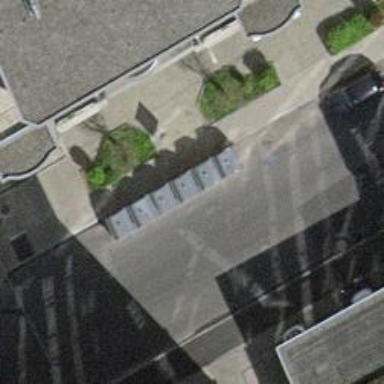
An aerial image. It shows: Recycling container at amenity designated for recycling.